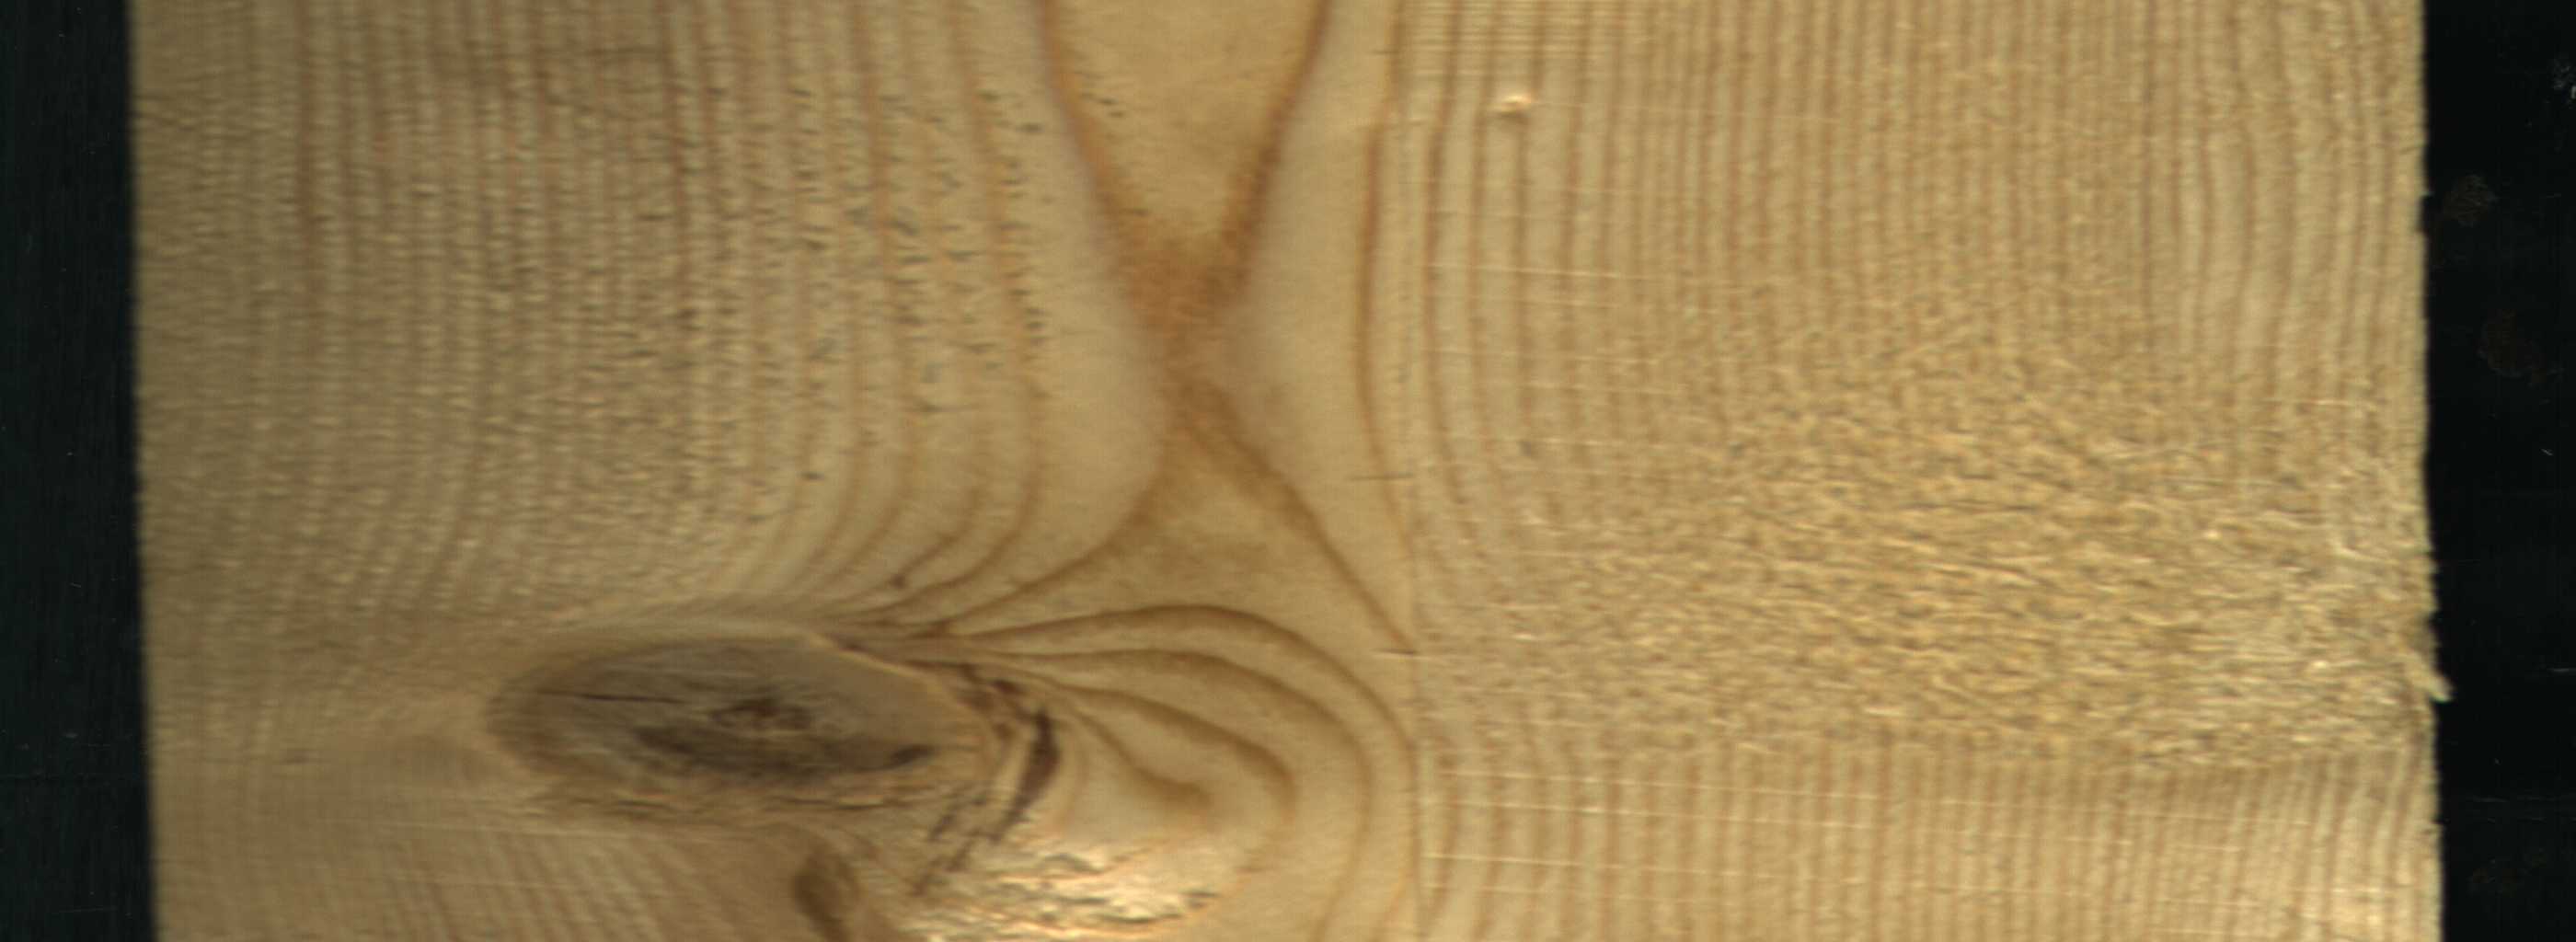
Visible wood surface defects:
Live_Knot